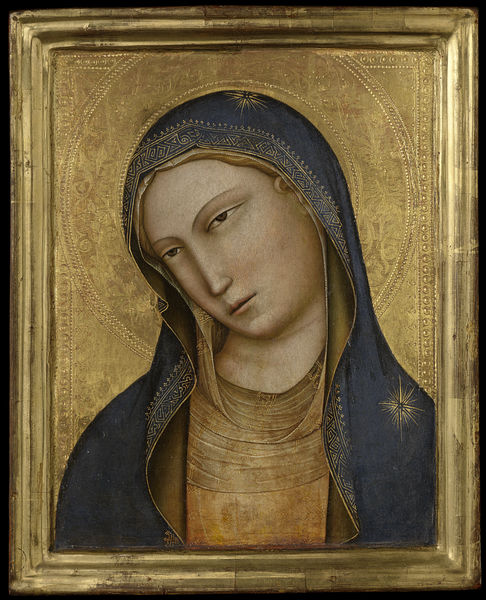
Titel: Hoofd van de H. Maria
Künstler: Lorenzo Monaco
Standort: Amsterdam
Institution: Rijksmuseum
Schlagwörter: blue, women, face, gold, nose, painting, woman, yellow, wood, sad, eyes, frame, shawl, mother, scarf, virgin, madonna, eye, leaf, christian, maria, mary, christianity, star, stars, veil, halo, icon, holy, virgin mary, framed, stern, marie, gold leaf, blessed